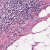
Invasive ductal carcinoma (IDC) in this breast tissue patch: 1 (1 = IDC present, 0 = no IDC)